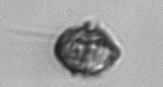
Label: Kryptoperidinium_triquetrum